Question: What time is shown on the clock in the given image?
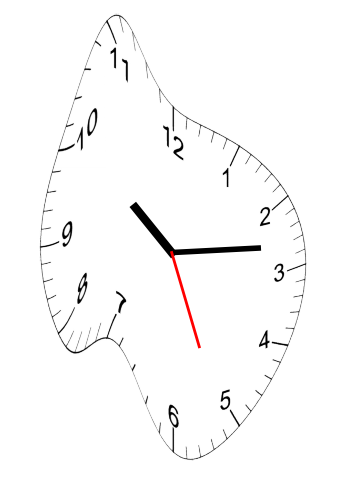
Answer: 10:13:26